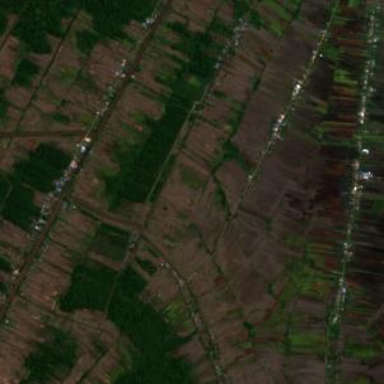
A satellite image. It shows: Farmland with rice crops producing rice.